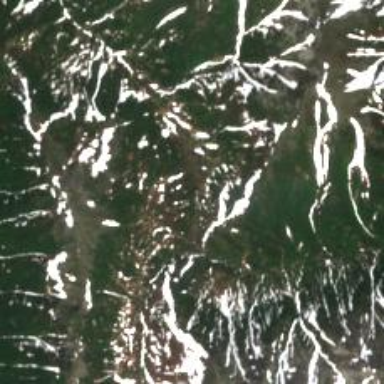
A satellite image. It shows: Majestic mountain pass.